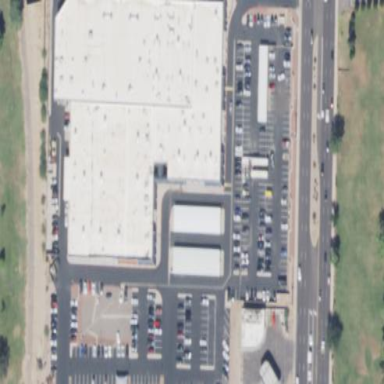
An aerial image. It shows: Car repair shop.